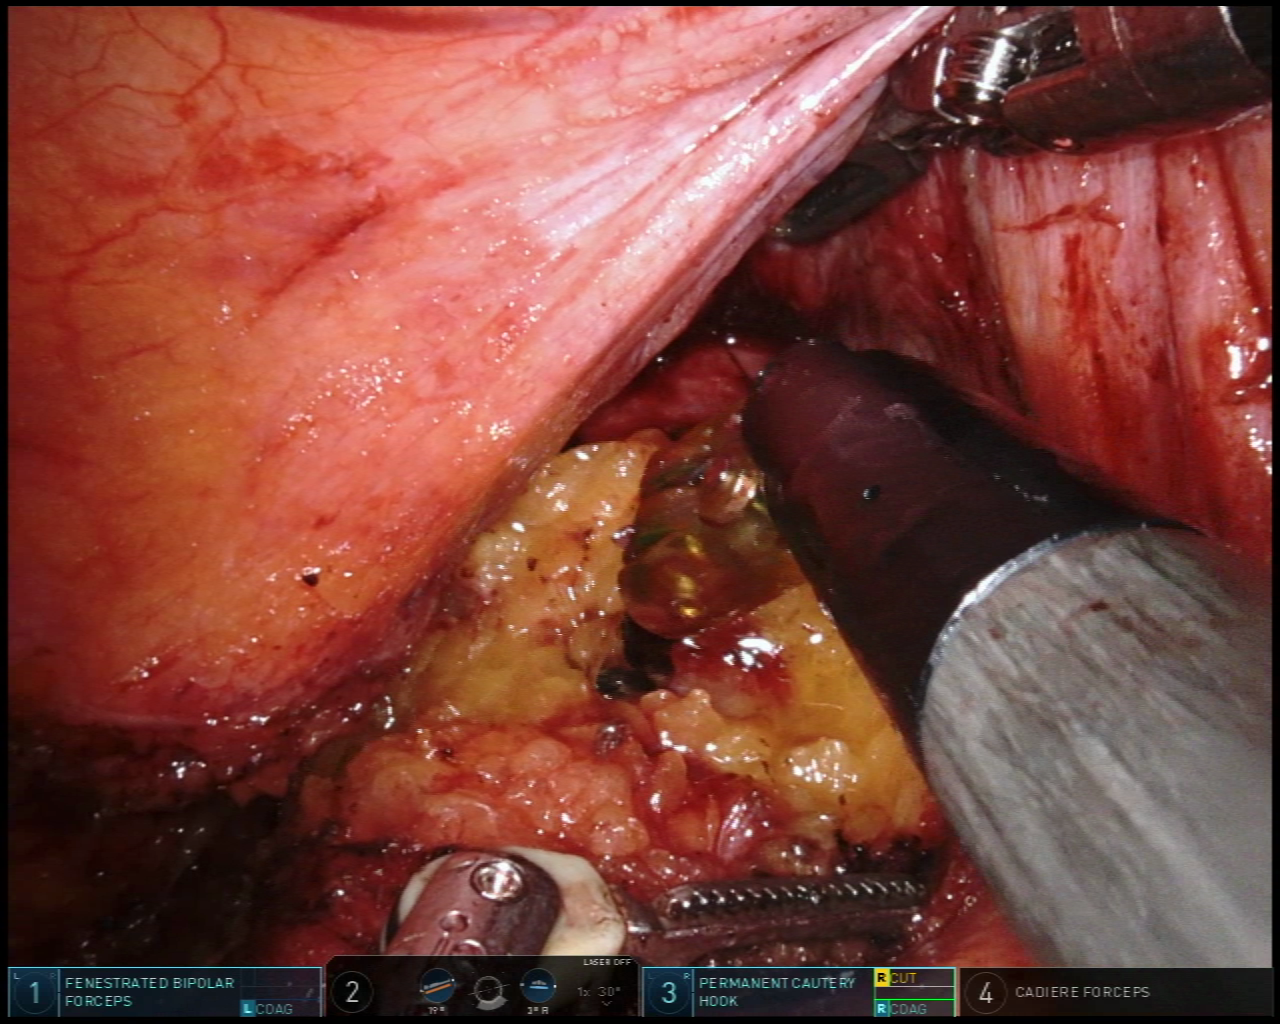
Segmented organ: vesicular_glands
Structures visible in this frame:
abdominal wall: no
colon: no
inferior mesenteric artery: no
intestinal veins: no
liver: no
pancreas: no
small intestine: no
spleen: no
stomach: no
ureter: no
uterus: no
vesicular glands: yes